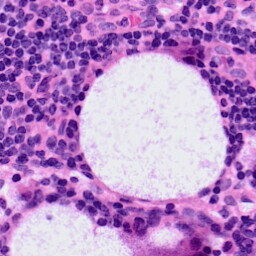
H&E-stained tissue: LymphNode